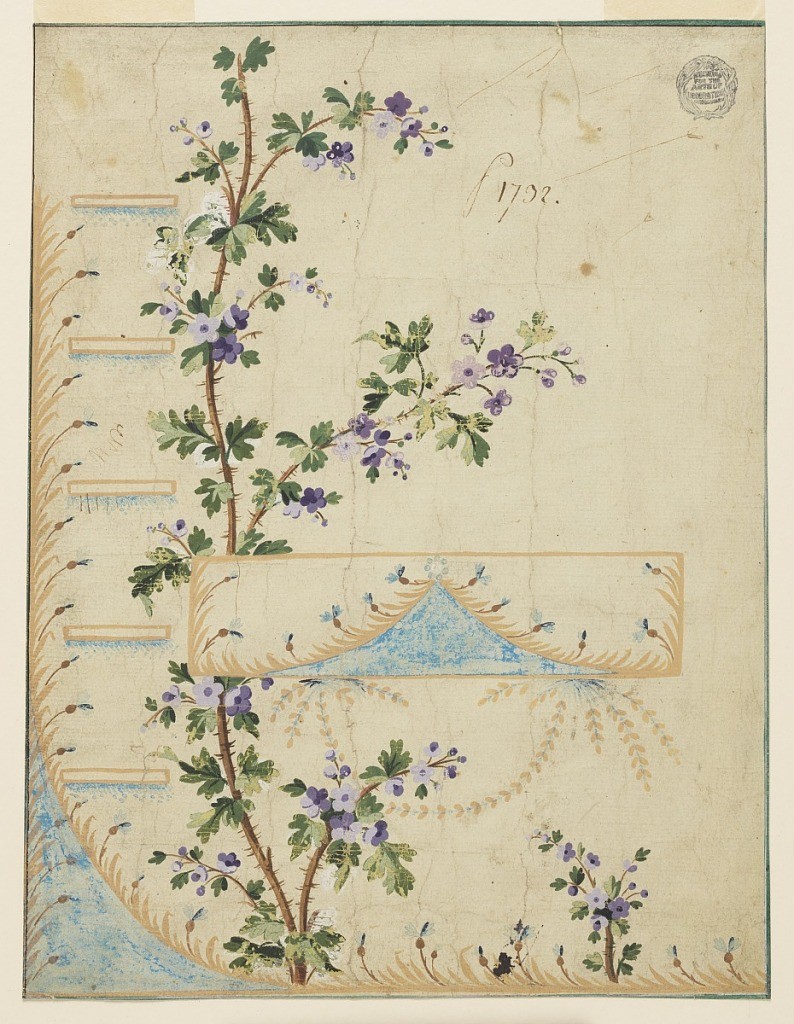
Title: Design for Gilet, pattern 1732 of the Fabrique de St. Ruf
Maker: Mademoiselle Montalent
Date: ca. 1785
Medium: Brush and gouache on laid paper
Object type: Drawing
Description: Rectangular corner, but a correction of the decoration as first suggested, intended to show a blue spherical triangle in the corner. Five buttonholes are shown. Plants grow along the edges. A lilac grows to the top passing behind the oblong pocket.